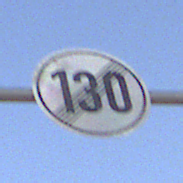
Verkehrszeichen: EndeGeschwindigkeit130
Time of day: SunriseSunset
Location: Outdoor (Nature)
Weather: Clear
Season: NotSpecified
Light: Natural